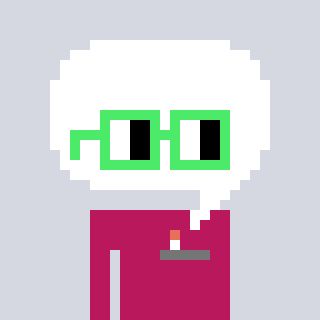
a pixel art character with square light green glasses, a speech bubble-shaped head and a darkpink-colored body on a cool background